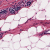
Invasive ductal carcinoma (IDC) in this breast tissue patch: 0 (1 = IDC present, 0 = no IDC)